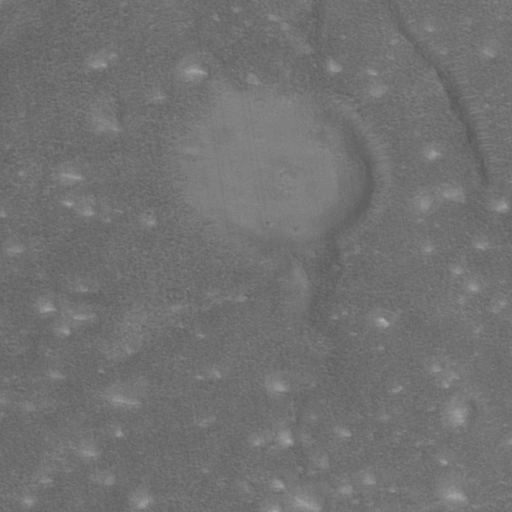
Classes present: Background, Cone